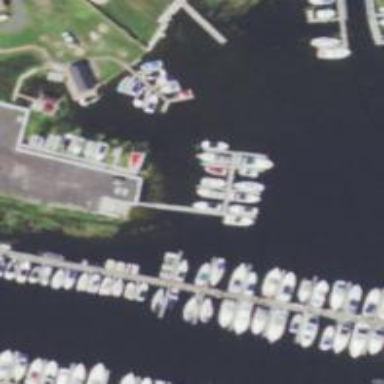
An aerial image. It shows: Man-made pier.